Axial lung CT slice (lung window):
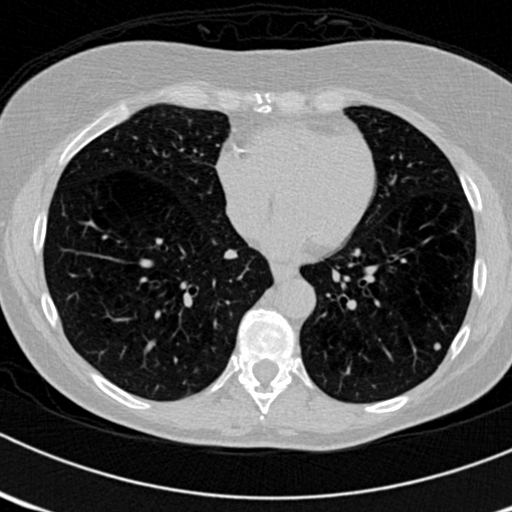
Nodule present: yes
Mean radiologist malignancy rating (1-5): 3